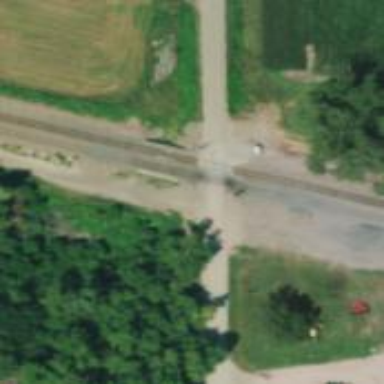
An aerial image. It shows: Railway with two tracks.